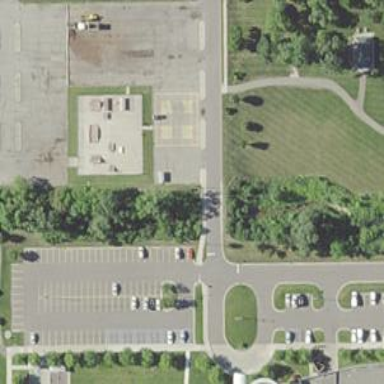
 which includes park-and-ride facilities."